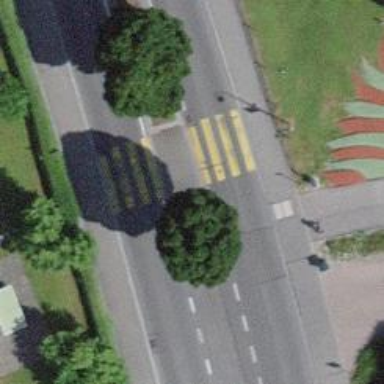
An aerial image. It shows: Kerb barrier.